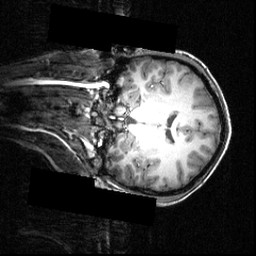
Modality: T1w
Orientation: coronal
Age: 16
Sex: female
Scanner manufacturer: siemens
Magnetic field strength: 3.951 T
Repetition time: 1.5 s
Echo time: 0.00335 s